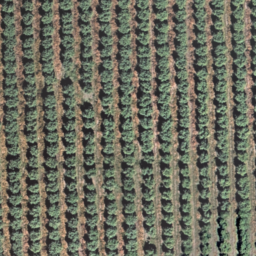
Label: agricultural